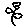
Label: flower